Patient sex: M
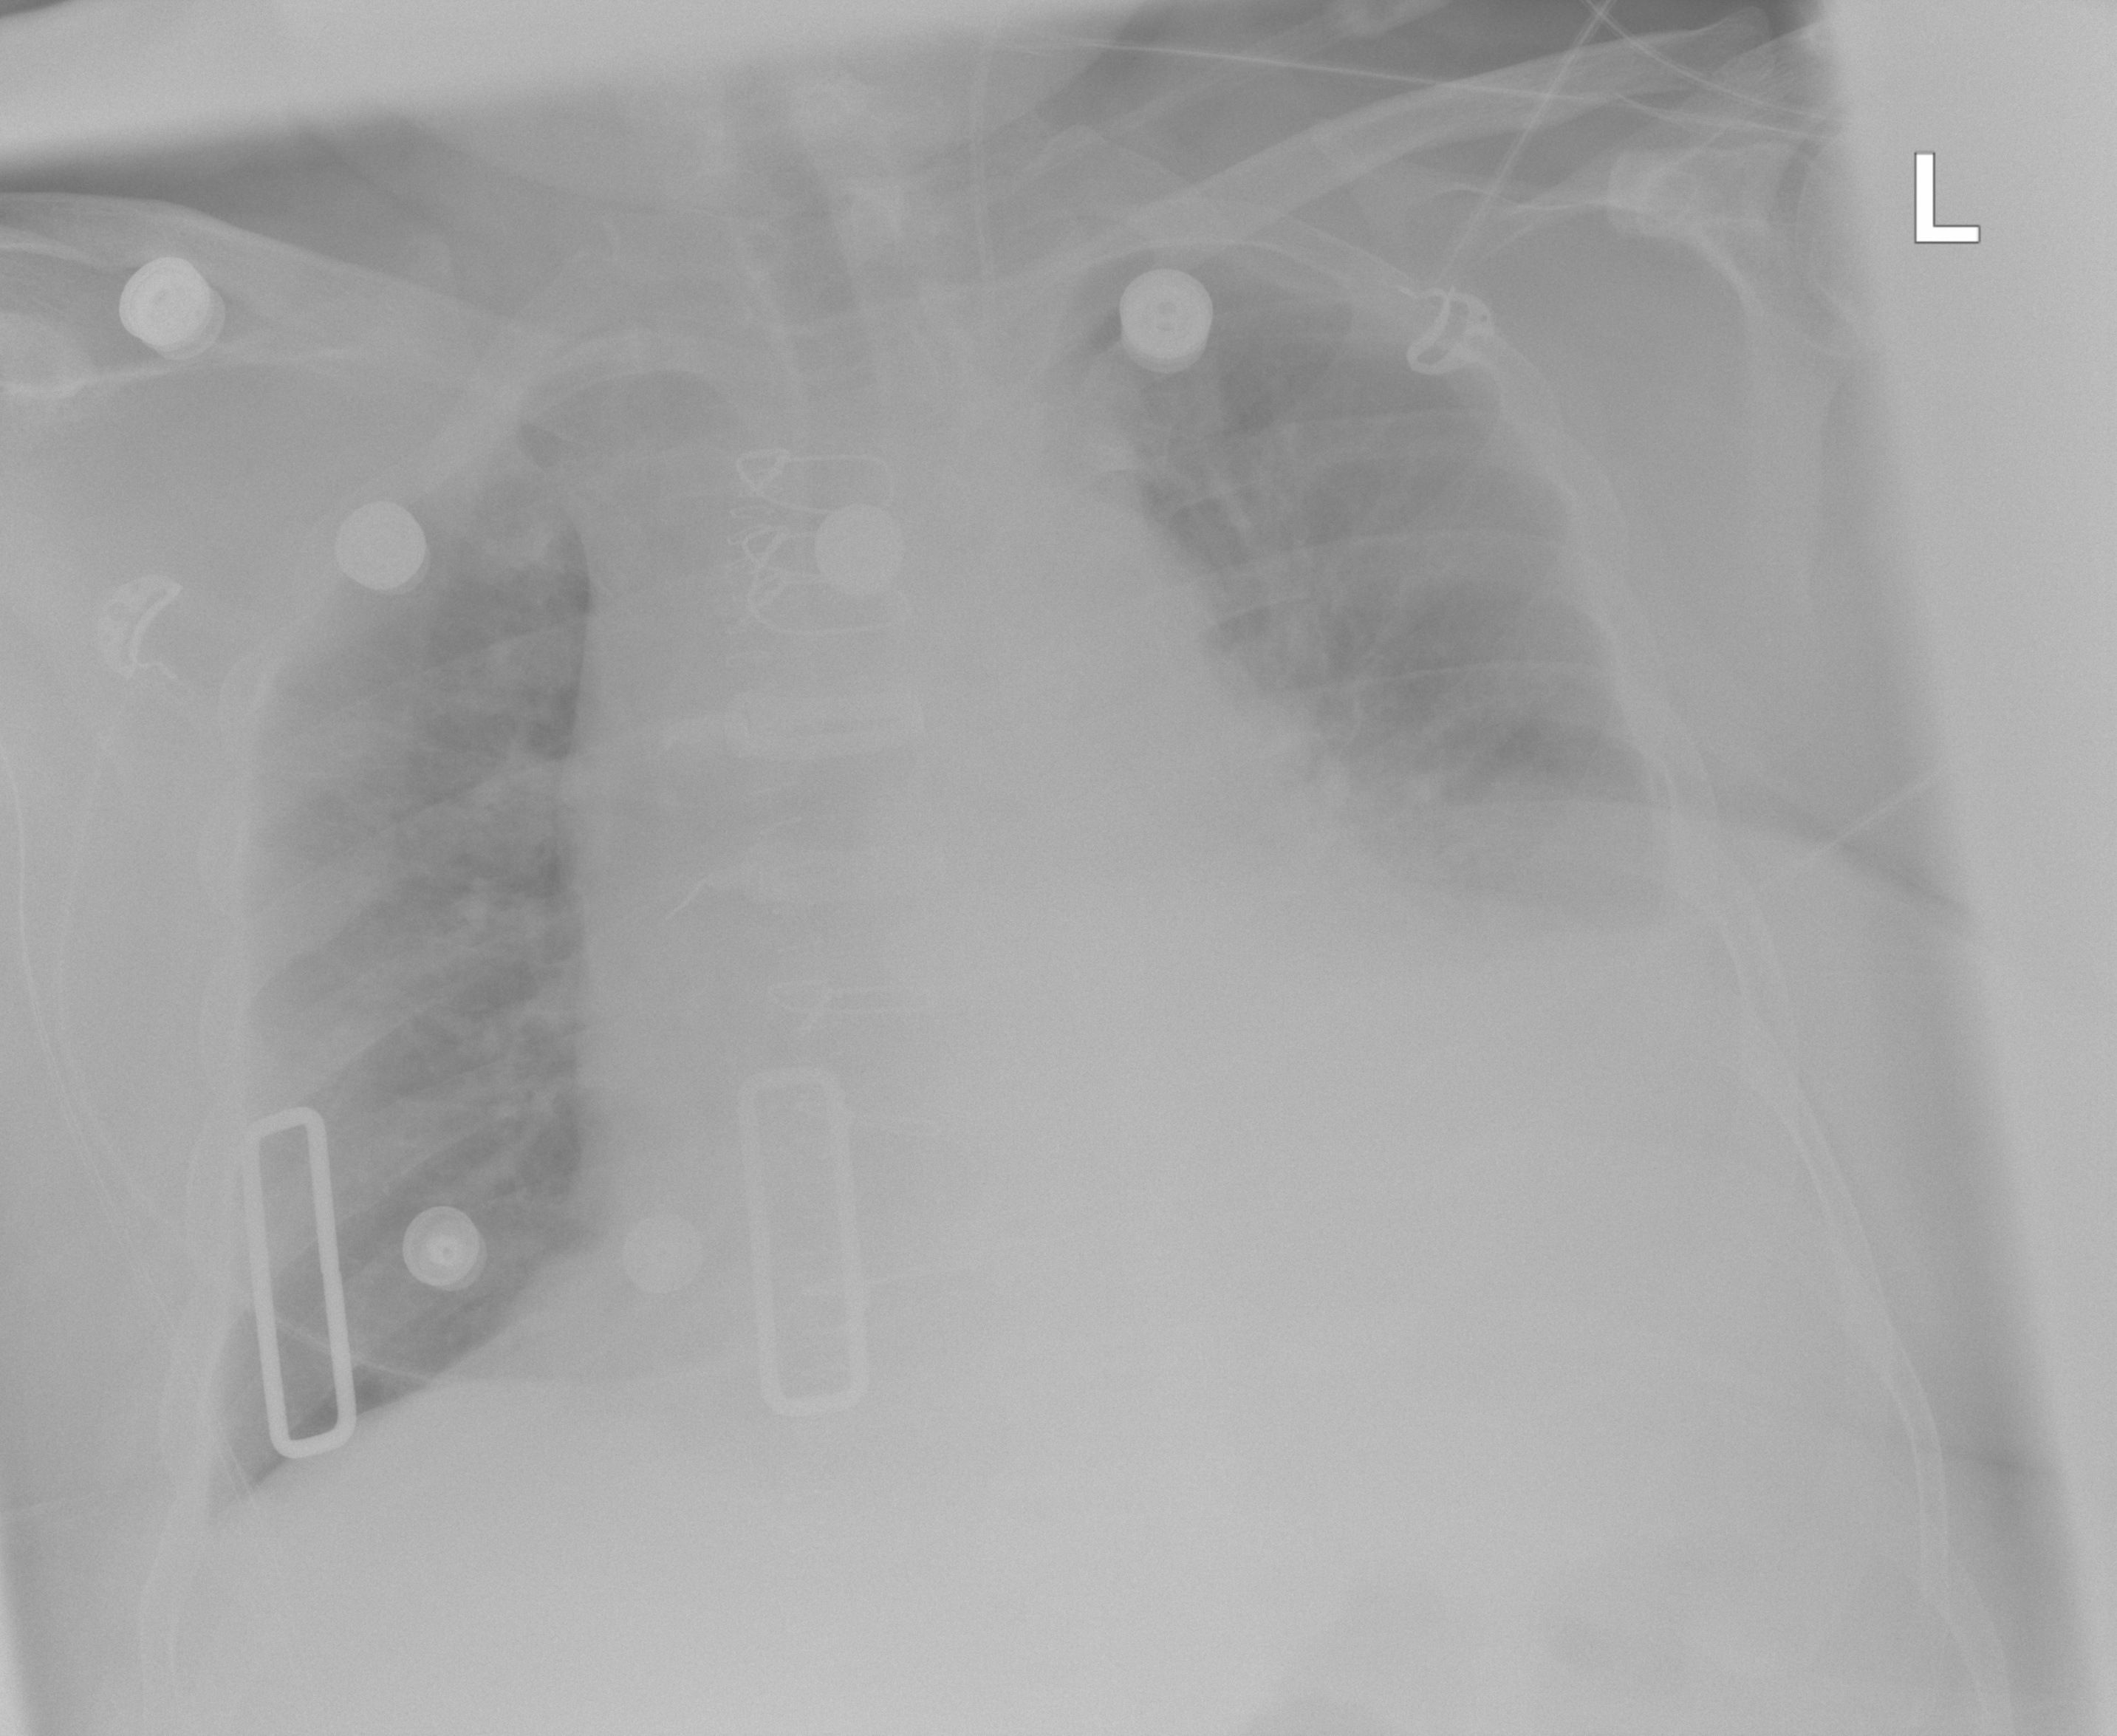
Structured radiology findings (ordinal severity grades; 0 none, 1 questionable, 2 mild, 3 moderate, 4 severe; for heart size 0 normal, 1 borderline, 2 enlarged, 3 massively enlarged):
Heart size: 2
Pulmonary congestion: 2
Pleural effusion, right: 0
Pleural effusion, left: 2
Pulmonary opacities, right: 0
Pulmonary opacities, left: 2
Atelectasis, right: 0
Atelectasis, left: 2